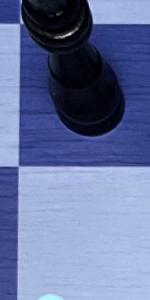
Label: Empty